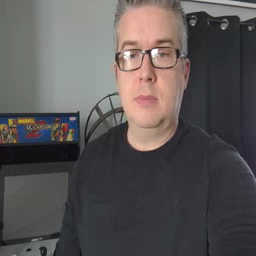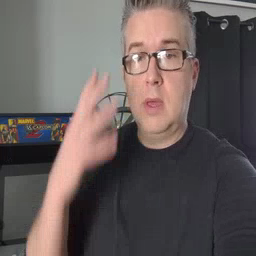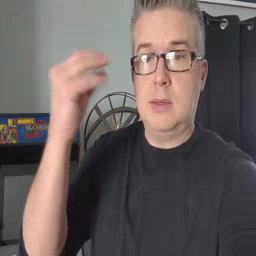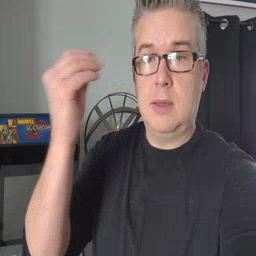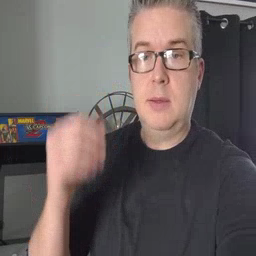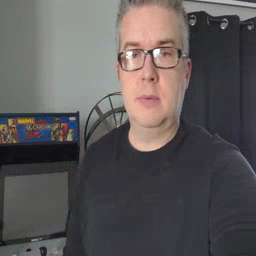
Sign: outside